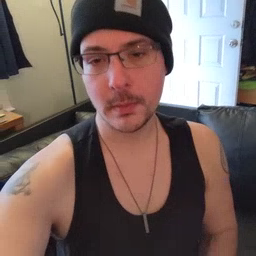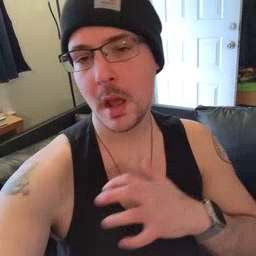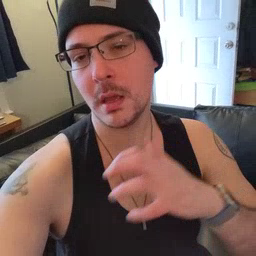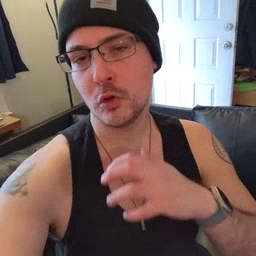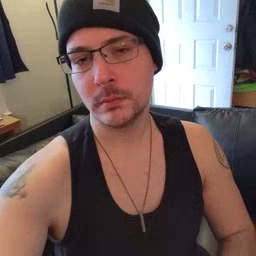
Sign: alligator